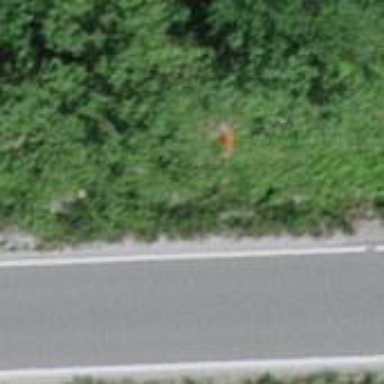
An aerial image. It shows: Pole supporting pipeline marker with roof cover.